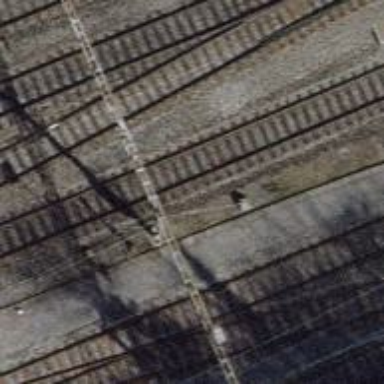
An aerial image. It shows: Catenary mast for power lines.